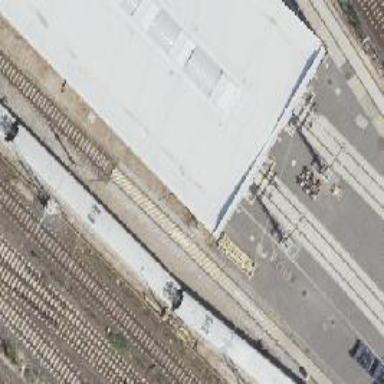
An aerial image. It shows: Signal on the railway track.